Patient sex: M
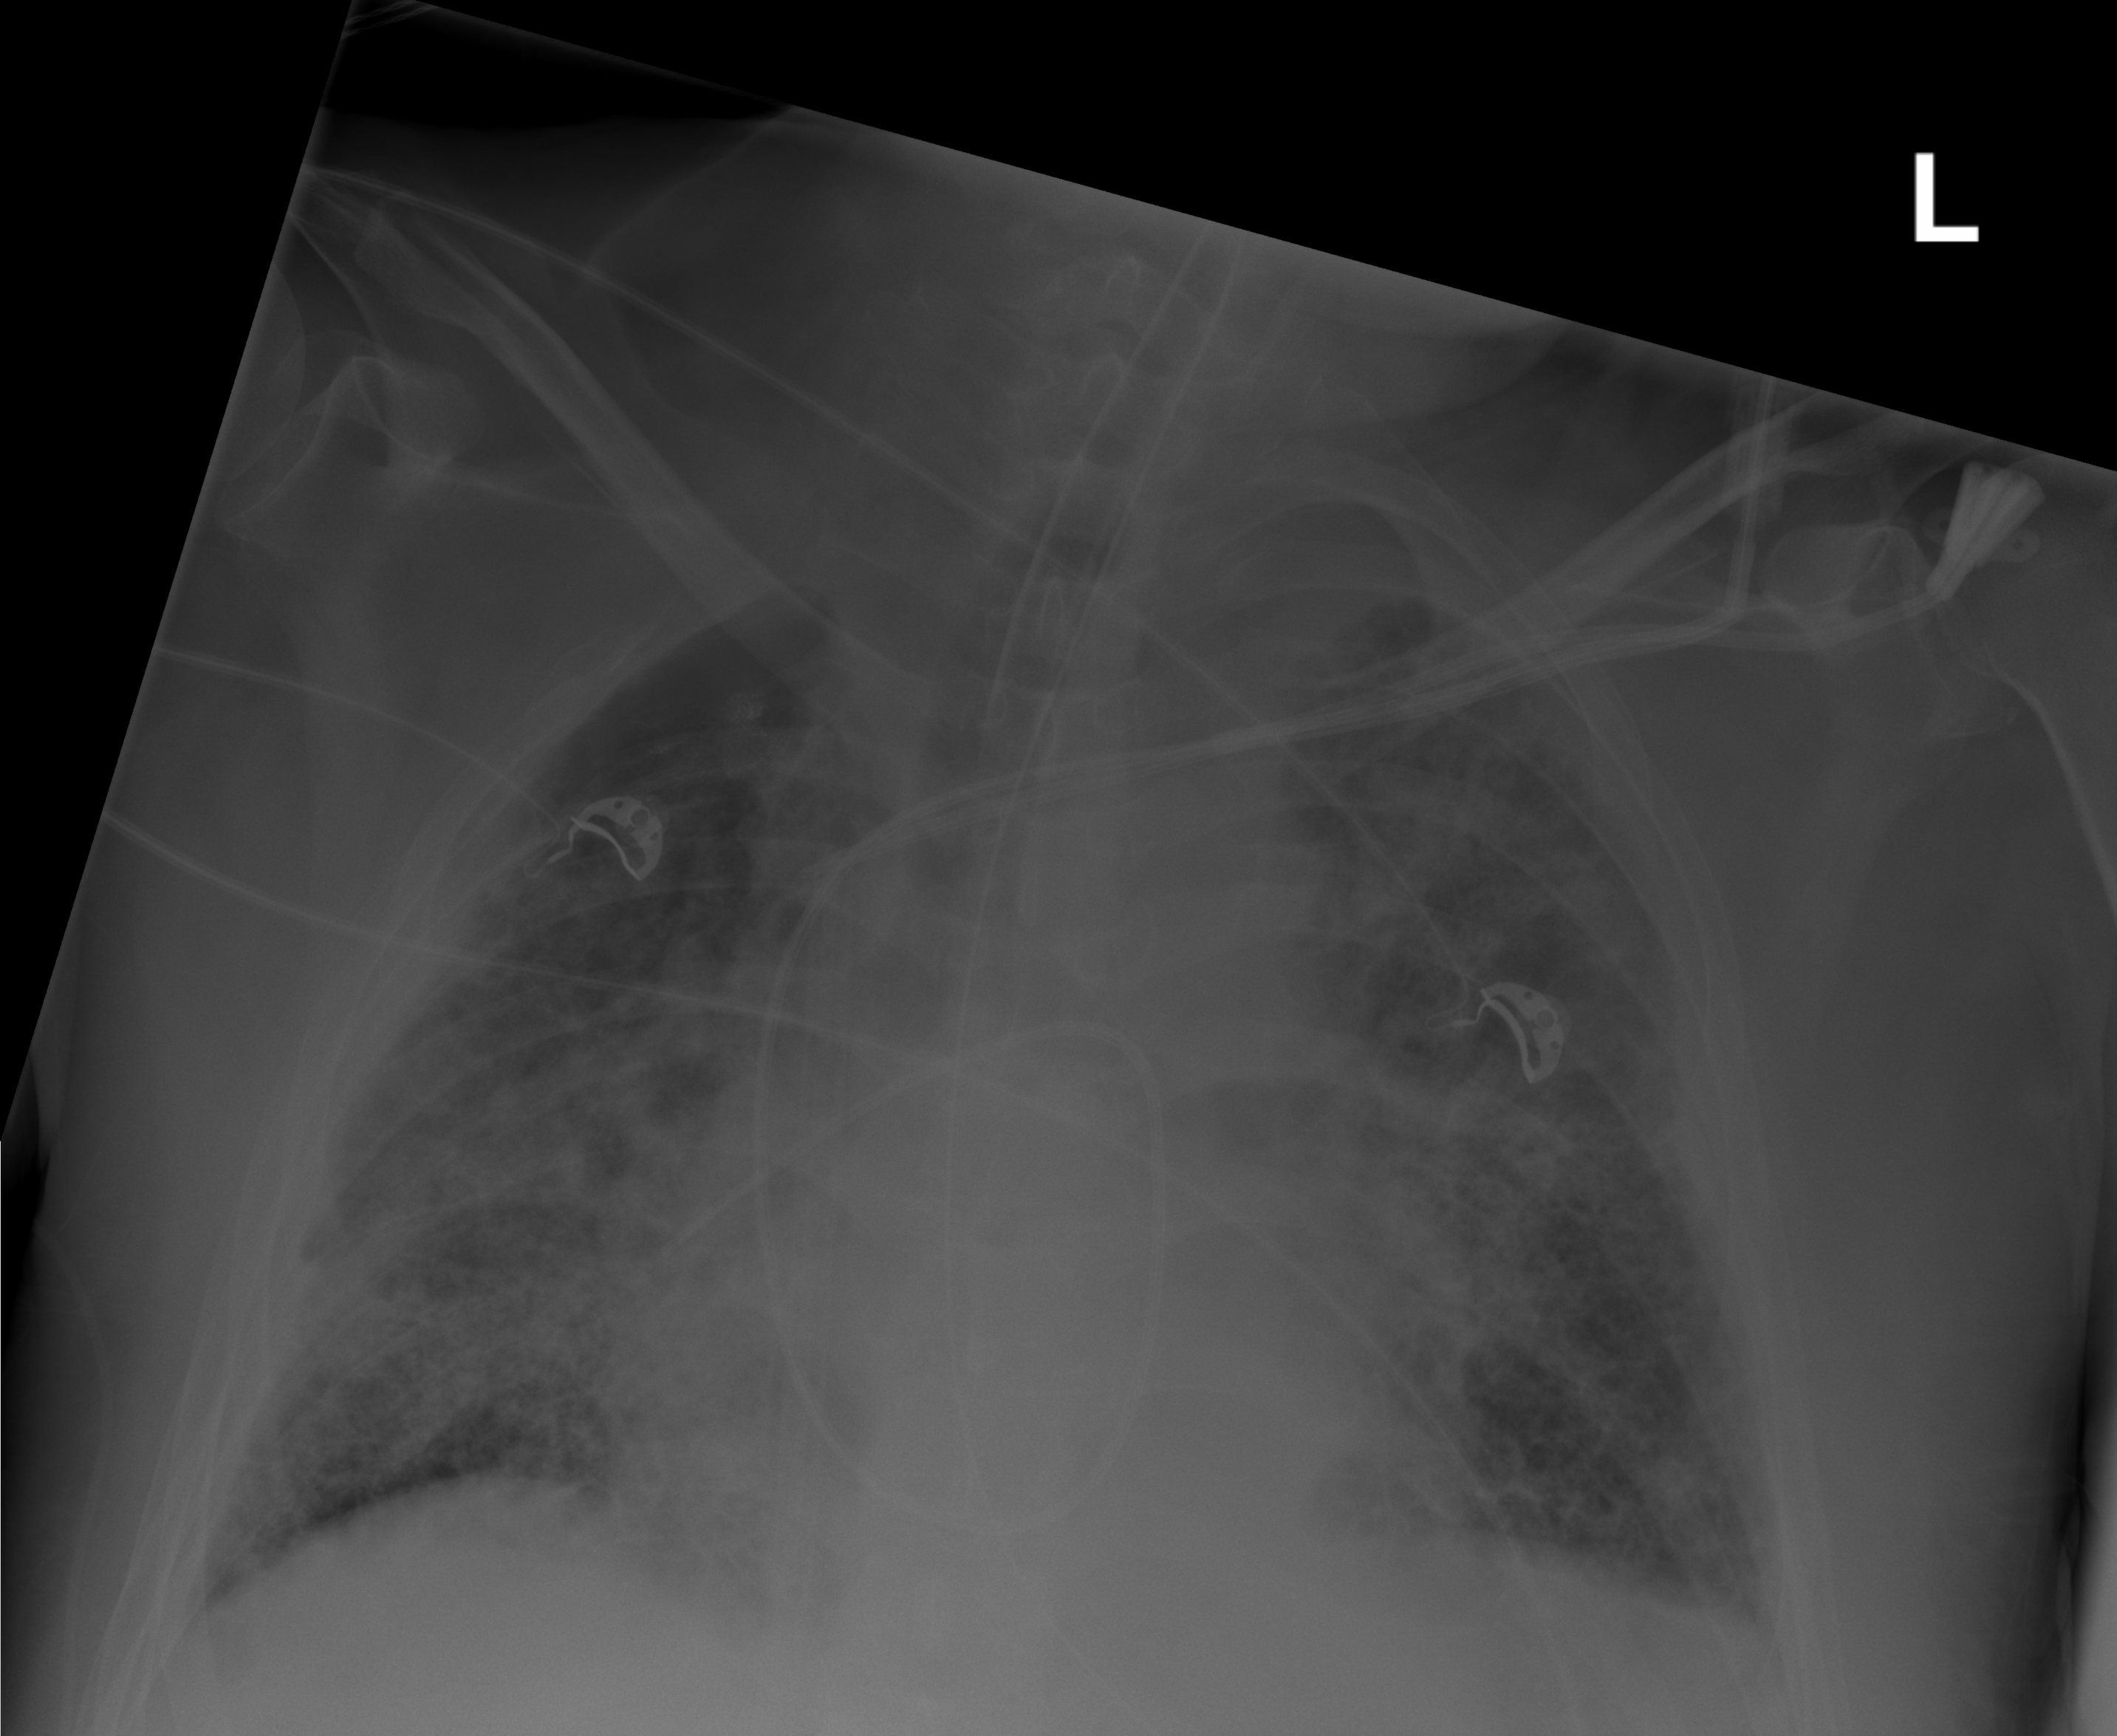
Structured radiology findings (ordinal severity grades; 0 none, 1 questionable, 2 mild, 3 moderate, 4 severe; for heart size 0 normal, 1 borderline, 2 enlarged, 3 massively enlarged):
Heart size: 2
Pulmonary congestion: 2
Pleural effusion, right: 0
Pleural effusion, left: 2
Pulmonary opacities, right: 3
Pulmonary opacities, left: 3
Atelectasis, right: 1
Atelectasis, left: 1